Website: bh-photo
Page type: customer-info-address
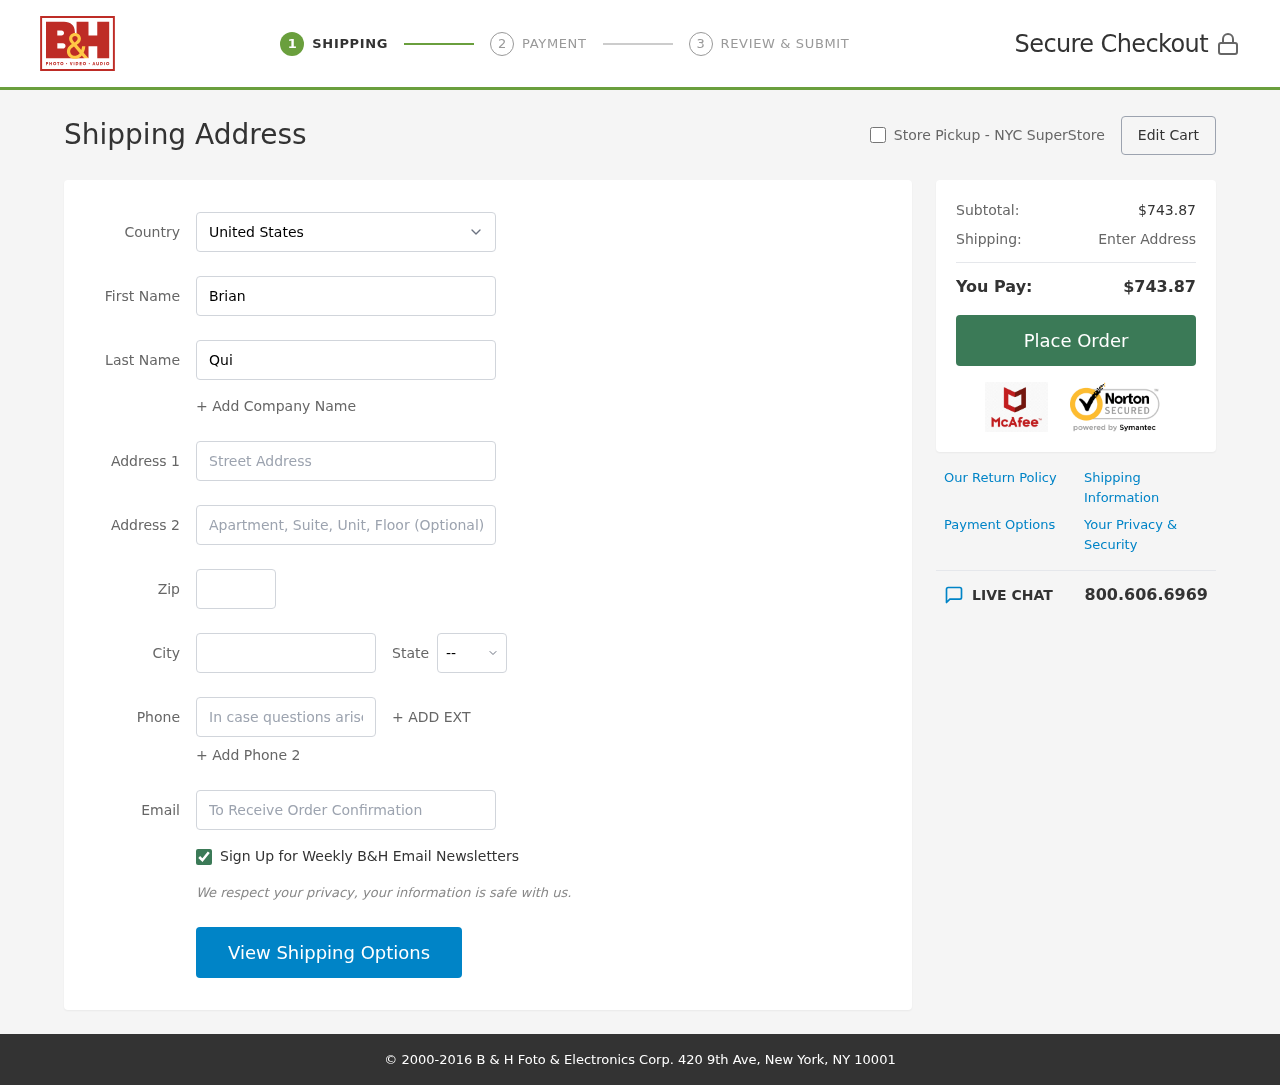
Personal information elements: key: PII_CITY
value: Rubiofurt
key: PII_COUNTRY
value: United States
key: PII_EMAIL
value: brian.quinn@gmail.com
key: PII_FIRSTNAME
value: Brian
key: PII_LASTNAME
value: Quinn
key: PII_PHONE
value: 7838408434
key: PII_POSTCODE
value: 81811
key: PII_STATE_ABBR
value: ND
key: PII_STREET
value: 4975 Mills Stream
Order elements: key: ORDER_SUBTOTAL
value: $743.87
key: ORDER_TOTAL
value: $743.87